Question: I am trying to develop a simple interative application to illustrate the <URL>. Essentially, I want to reproduce this graph here in D3.js:

I am thinking about using a tree layout, but this is not a tree since it has cycles. I am very new to D3.js, and this is an application that I tried to generate to teach myself D3.js. I am a bit bogged down by manually generating a lattice like this.
Is it possible to do it in D3.js?
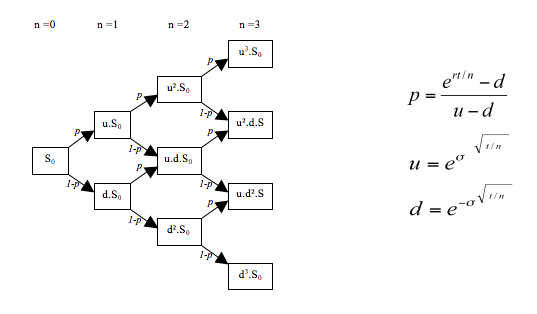
Answer: Take a look at this <URL>. It contains what I believe reasonable code for generating the binomial lattice that you described.
Here is the output of the fiddle:

By changing variable 'N' only, you can obtain lattices of different sizes:

I didn't include elements above and beside the lattice, since it is pretty straightforward for you to add them.
The code is not perfect, I didn't have much time to write it, but it looks to me it could be your good starting point, or serve as an example.
EDIT: Also, I didn't know when subscript 0 should be displayed after S, but you can change the behavior of the subscript to be as you need.
ADDITIONAL EDIT: If you really need math on your web page, you can use lets say <URL>, to get something like this:

and than you integrate jsmath pieces into svg with something like this:
'''
var c = vis.selectAll("g")
c.append("svg:foreignObject")
.attr("width", "100px")
.attr("height", "100px")
.append("body").append("p")
.html($(jqMath("p={e^{{rt}{/n}}-d}/{u-d}", "$$")).outerHTML());
'''